Question: I've followed <URL> tutorial and I am not able to figure out why the emulator is not showing the items.
Here's my ListActivity:
'''
public class MyListActivity extends ListActivity {
private Timer myTimer;
private boolean SetTimerOnResume=false;
private ArrayList<HashMap<String,String>> chat=new ArrayList<HashMap<String,String>>();
private LazyAdapter adapter;
static final String Key_username="username_key";
static final String Key_email="email_key";
static final String Key_messageText="messageText_key";
static final String Key_messageDate="messageDate_key";
@Override
public void onCreate(Bundle savedInstance) {
super.onCreate(savedInstance);
setContentView(R.layout.lists);
HttpRequest httpRequest=new HttpRequest("ReturnNewChatsToAdmin", "admin", "You" , "zawalarsa", "muazzamalii@hotmail.com");
String data=httpRequest.ExecuteRequest();
httpRequest.ExecuteRequest();
try {
JSONArray jsonarr=new JSONArray(data);
for(int i=0;i<jsonarr.length();i++)
{
HashMap<String,String> hashMap=new HashMap<String,String>();
hashMap.put(MyListActivity.Key_username, jsonarr.getJSONObject(i).getString("username"));
hashMap.put(MyListActivity.Key_email, jsonarr.getJSONObject(i).getString("email"));
hashMap.put(MyListActivity.Key_messageText, jsonarr.getJSONObject(i).getString("chatText"));
hashMap.put(MyListActivity.Key_messageDate, jsonarr.getJSONObject(i).getString("chatDate"));
chat.add(hashMap);
}
ListView lv=(ListView)findViewById(android.R.id.list);
adapter=new LazyAdapter(this,chat);
lv.setAdapter(adapter);
lv.setOnItemClickListener(new OnItemClickListener() {
@Override
public void onItemClick(AdapterView<?> parent, View view,int position, long id) {
}
});
}
catch(JSONException e)
{
}
}
}
'''
and here's the lazyadapter as shown in the tutorial:
package com.app.ServerClient;
public class LazyAdapter extends BaseAdapter{
'''
private Activity activity;
private ArrayList<HashMap<String,String>> hashmap;
private static LayoutInflater inflater=null;
public LazyAdapter(Activity activity,ArrayList<HashMap<String,String>> hashMaps)
{
this.activity=activity;
this.hashmap=hashMaps;
LazyAdapter.inflater=(LayoutInflater)this.activity.getSystemService(Context.LAYOUT_INFLATER_SERVICE);
}
@Override
public int getCount() {
return hashmap.size();
}
@Override
public Object getItem(int position) {
return position;
}
@Override
public long getItemId(int position) {
return position;
}
@Override
public View getView(int position, View convertView, ViewGroup parent) {
View view=convertView;
if(convertView==null)
view=inflater.inflate(R.layout.list_layout,null);
TextView username=(TextView)view.findViewById(R.id.username);
TextView email=(TextView)view.findViewById(R.id.email);
TextView messageDate=(TextView)view.findViewById(R.id.chatdate);
TextView messagetext=(TextView)view.findViewById(R.id.messagetext);
HashMap<String,String> map=new HashMap<String, String>();
hashmap.get(position);
username.setText(map.get(MyListActivity.Key_username));
email.setText(map.get(MyListActivity.Key_email));
messageDate.setText(map.get(MyListActivity.Key_messageDate));
messagetext.setText(map.get(MyListActivity.Key_messageText));
return view;
}
}
'''
and here's my list_item.xml:
'''
<?xml version="1.0" encoding="utf-8"?>
<LinearLayout xmlns:android="http://schemas.android.com/apk/res/android"
android:layout_width="fill_parent"
android:layout_height="fill_parent"
android:orientation="vertical"
android:paddingLeft="16dp"
android:paddingRight="16dp" >
<LinearLayout
android:layout_width="fill_parent"
android:layout_height="wrap_content"
android:orientation="horizontal" >
<TextView
android:id="@+id/username"
android:layout_width="wrap_content"
android:layout_height="wrap_content"
android:layout_weight="11.74"
android:textColor="#FFFF00"
android:textSize="17sp"
android:textStyle="bold"
/>
<TextView
android:id="@+id/chatdate"
android:layout_width="wrap_content"
android:layout_height="wrap_content"
android:layout_weight="11.74"
android:textColor="#FFFF00"
android:textSize="17sp"
android:textStyle="bold"
/>
</LinearLayout>
<TextView
android:id="@+id/email"
android:layout_width="wrap_content"
android:layout_height="wrap_content"
/>
<TextView android:id="@+id/message"
android:layout_width="wrap_content"
android:layout_height="wrap_content"
android:text="@string/Message"
android:textStyle="bold"/>
<TextView android:id="@+id/messagetext"
android:layout_width="wrap_content"
android:layout_height="wrap_content"
/>
</LinearLayout>
'''
Here's the output:

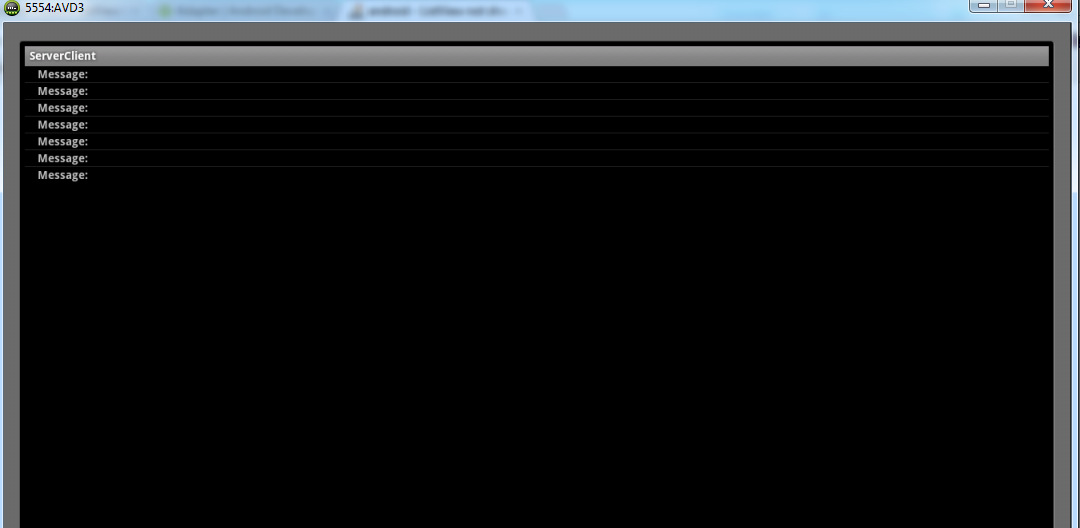
Answer: Change those rows
'''
HashMap<String,String> map=new HashMap<String, String>();
hashmap.get(position);
'''
in
'''
HashMap<String,String> map= hashmap.get(position);
'''
an it will work